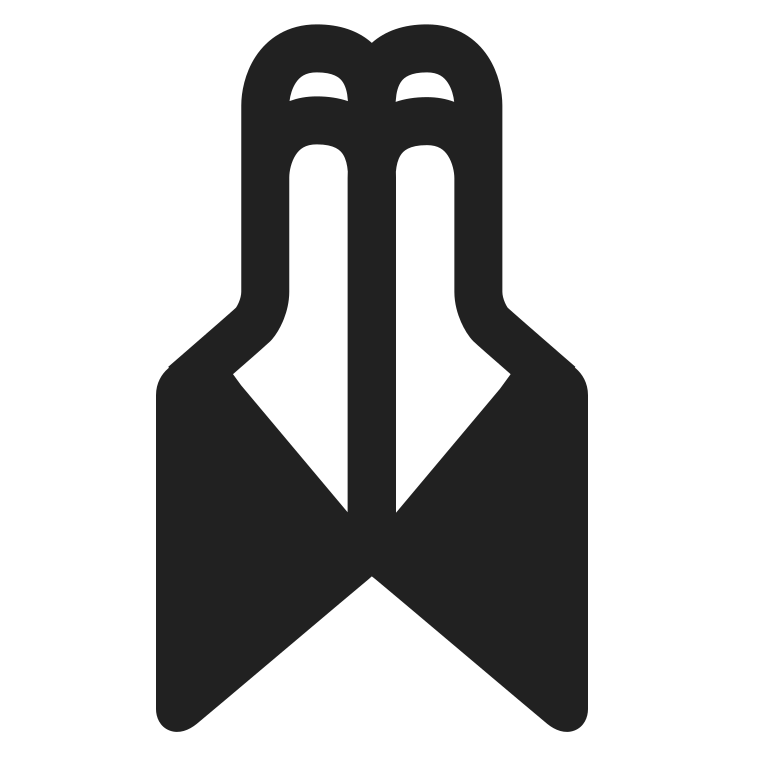
folded hands high contrast default